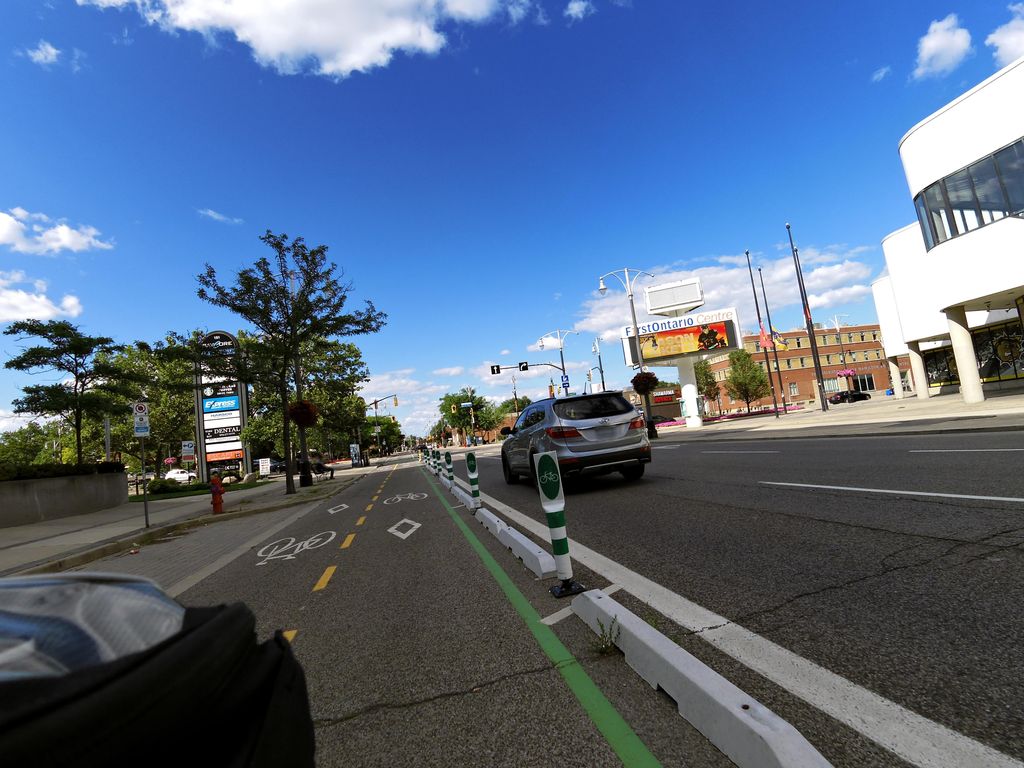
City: hamilton